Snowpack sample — Rabbit Ears Pass, Jackson County, Colorado, USA (12/17/25, 1:08 PM MST)
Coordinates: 40.387, -106.625
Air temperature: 34 °F
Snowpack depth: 46 cm
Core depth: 30 cm
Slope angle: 6°, slope face: 165°
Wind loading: medium
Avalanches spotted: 0
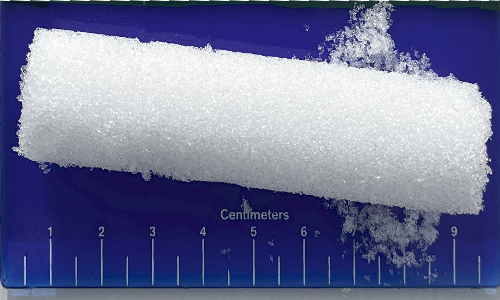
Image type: core
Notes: No avalanches spotted nearby, although collected in a meadowy area with minimal risk on this face of the pass.